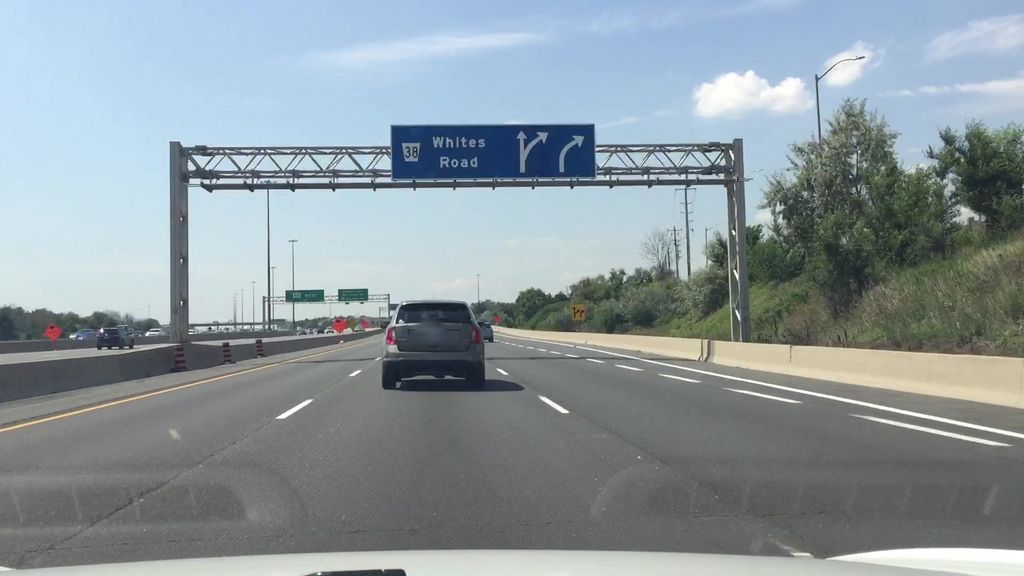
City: toronto